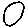
Label: circle